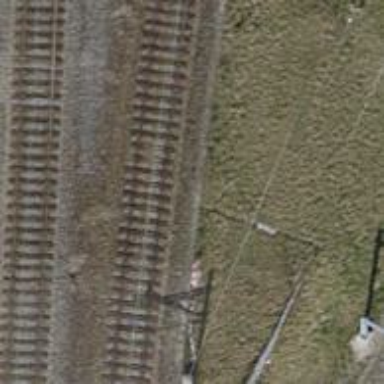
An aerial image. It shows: Rail yard with electrified contact lines for railway operations.